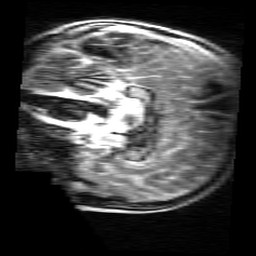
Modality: MP2RAGE
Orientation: sagittal
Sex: male
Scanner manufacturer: siemens
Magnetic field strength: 3 T
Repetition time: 5 s
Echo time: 0.00368 s